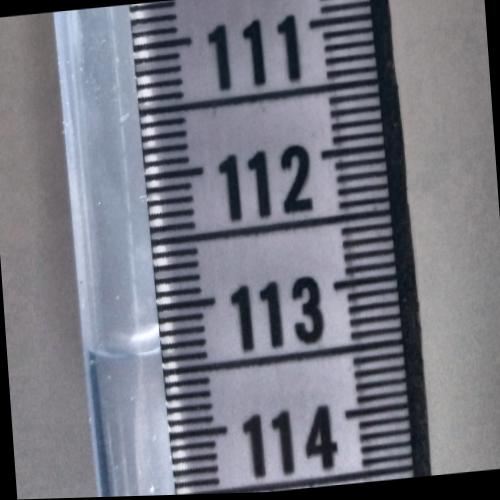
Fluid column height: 113.3 cm